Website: bh-photo
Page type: address-validator
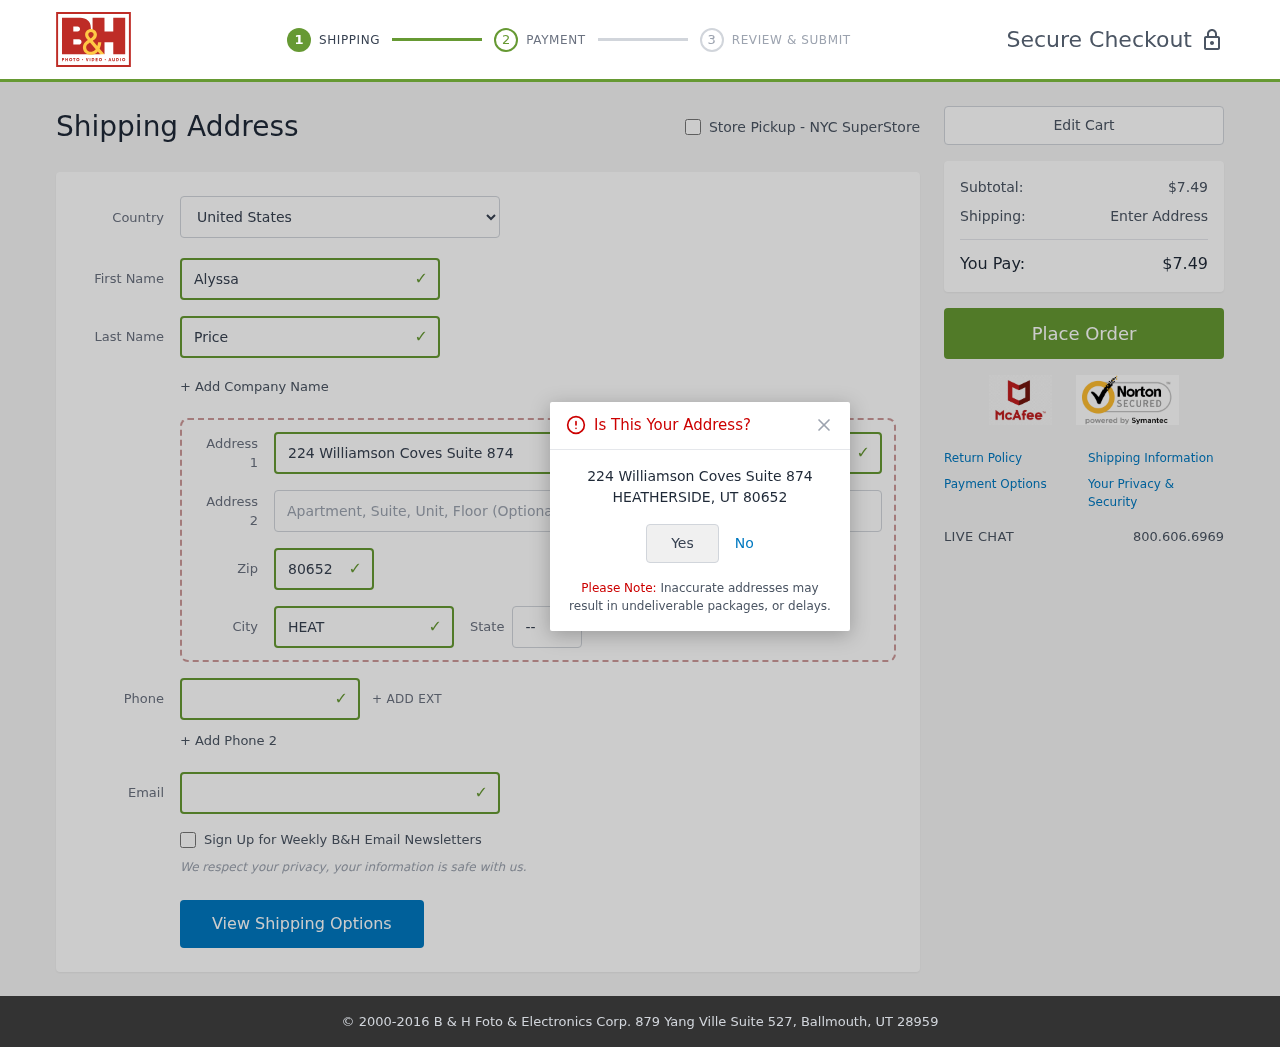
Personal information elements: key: PII_CITY
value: Heatherside
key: PII_COUNTRY
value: United States
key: PII_EMAIL
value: alyssaprice@yahoo.com
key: PII_FIRSTNAME
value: Alyssa
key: PII_LASTNAME
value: Price
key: PII_PHONE
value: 6996388851
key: PII_POSTCODE
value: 80652
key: PII_STATE_ABBR
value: UT
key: PII_STREET
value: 224 Williamson Coves Suite 874
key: PII_CITY_CONFIRM
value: HEATHERSIDE
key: PII_POSTCODE_FULL
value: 80652
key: PII_POSTCODE_NUMERIC
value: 80652
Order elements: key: ORDER_SUBTOTAL
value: $7.49
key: ORDER_TOTAL
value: $7.49